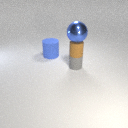
small brown rubber cylinder below large blue metal sphere